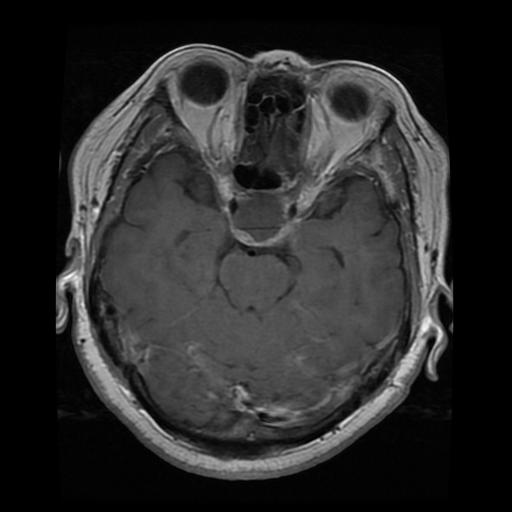
Label: pituitary